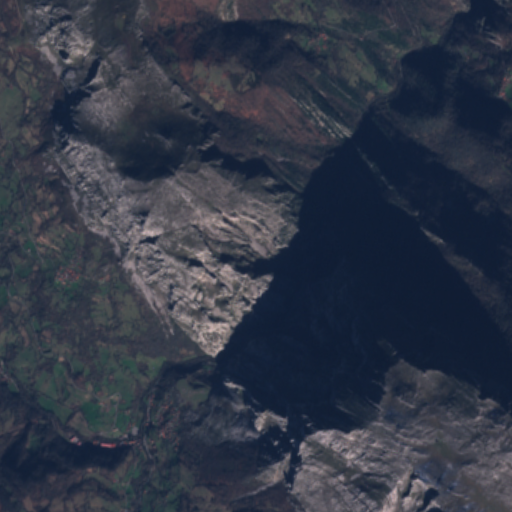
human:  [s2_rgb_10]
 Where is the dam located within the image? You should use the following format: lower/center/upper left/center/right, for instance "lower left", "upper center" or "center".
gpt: The dam is located in the upper right of the image.
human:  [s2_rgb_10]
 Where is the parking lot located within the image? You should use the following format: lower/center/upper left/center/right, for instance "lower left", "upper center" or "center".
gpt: The parking lot is located in the lower left of the image.
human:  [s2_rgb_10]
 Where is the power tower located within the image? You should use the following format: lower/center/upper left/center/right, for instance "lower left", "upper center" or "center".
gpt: The power tower is located in the lower left of the image.
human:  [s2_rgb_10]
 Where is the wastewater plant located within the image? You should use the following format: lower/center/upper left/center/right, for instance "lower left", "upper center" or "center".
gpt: The wastewater plant is located in the lower center of the image.
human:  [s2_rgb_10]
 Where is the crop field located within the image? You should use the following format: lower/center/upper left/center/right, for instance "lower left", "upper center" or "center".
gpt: There is no crop field in the image.